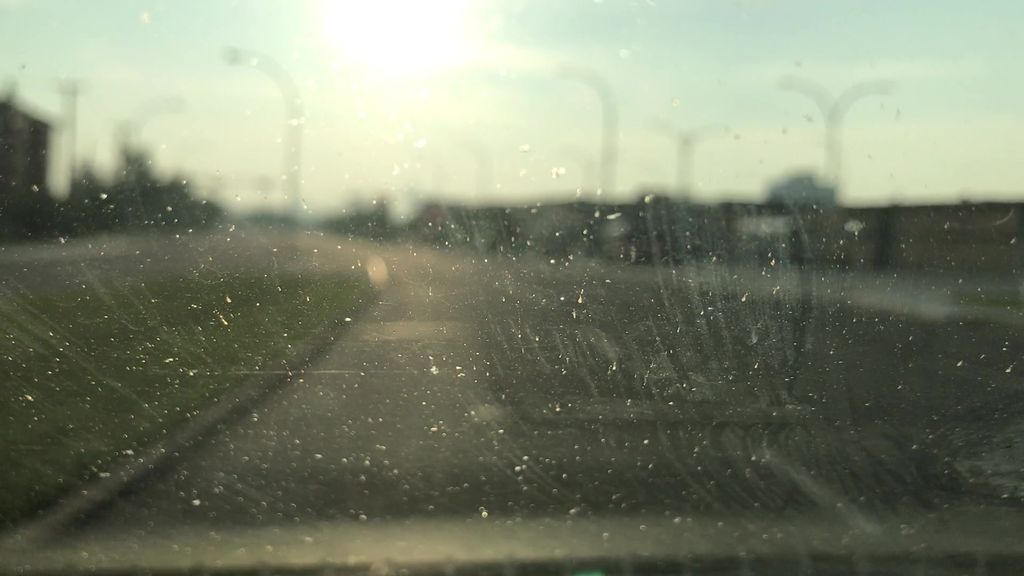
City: edmonton